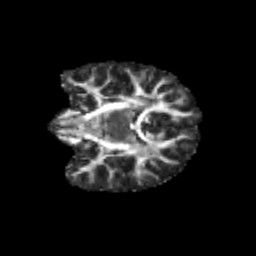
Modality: FA
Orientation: coronal
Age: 12
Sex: female
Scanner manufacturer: siemens
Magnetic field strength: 3 T
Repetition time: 3.8 s
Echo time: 0.07 s